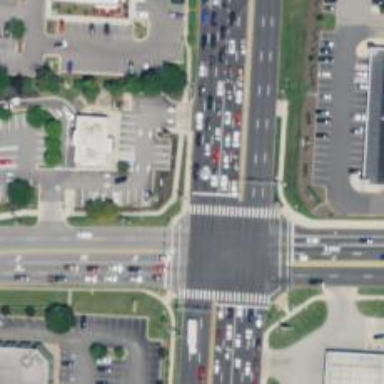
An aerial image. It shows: Solid stop line on the road.